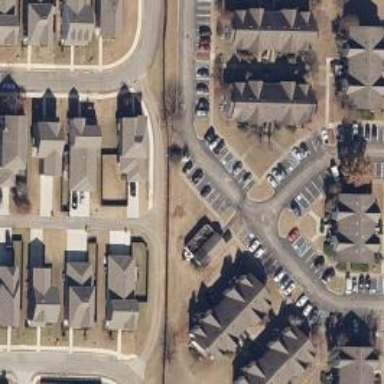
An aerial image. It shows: Residential road.